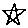
Label: star